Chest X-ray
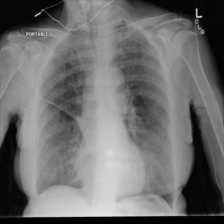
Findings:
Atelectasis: negative
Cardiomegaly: negative
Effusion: negative
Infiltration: negative
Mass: negative
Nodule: negative
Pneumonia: negative
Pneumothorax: negative
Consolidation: negative
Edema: negative
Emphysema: negative
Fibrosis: negative
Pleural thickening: negative
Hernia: negative